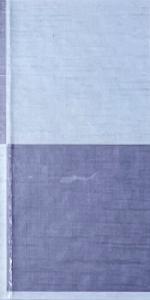
Label: Empty